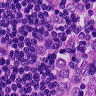
Metastatic tissue present: yes